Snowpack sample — Buffalo Mountain, Silverthorne, Colorado, USA (1/25/25, 10:11 AM MST)
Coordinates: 39.6222, -106.1139
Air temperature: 22 °F
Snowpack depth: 110 cm
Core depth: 40 cm
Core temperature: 46.4 °F
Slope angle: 12°, slope face: 102°
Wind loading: high
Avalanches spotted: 0
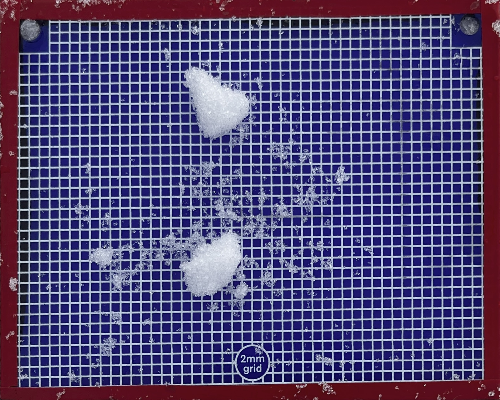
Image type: profile
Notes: No avalanches nearby, collected on the outskirts of a fire break 15 meters from the treeline, on way to Buffalo and Red Mountain